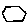
Label: hexagon